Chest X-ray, PA view. Patient: 50 years old, sex F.
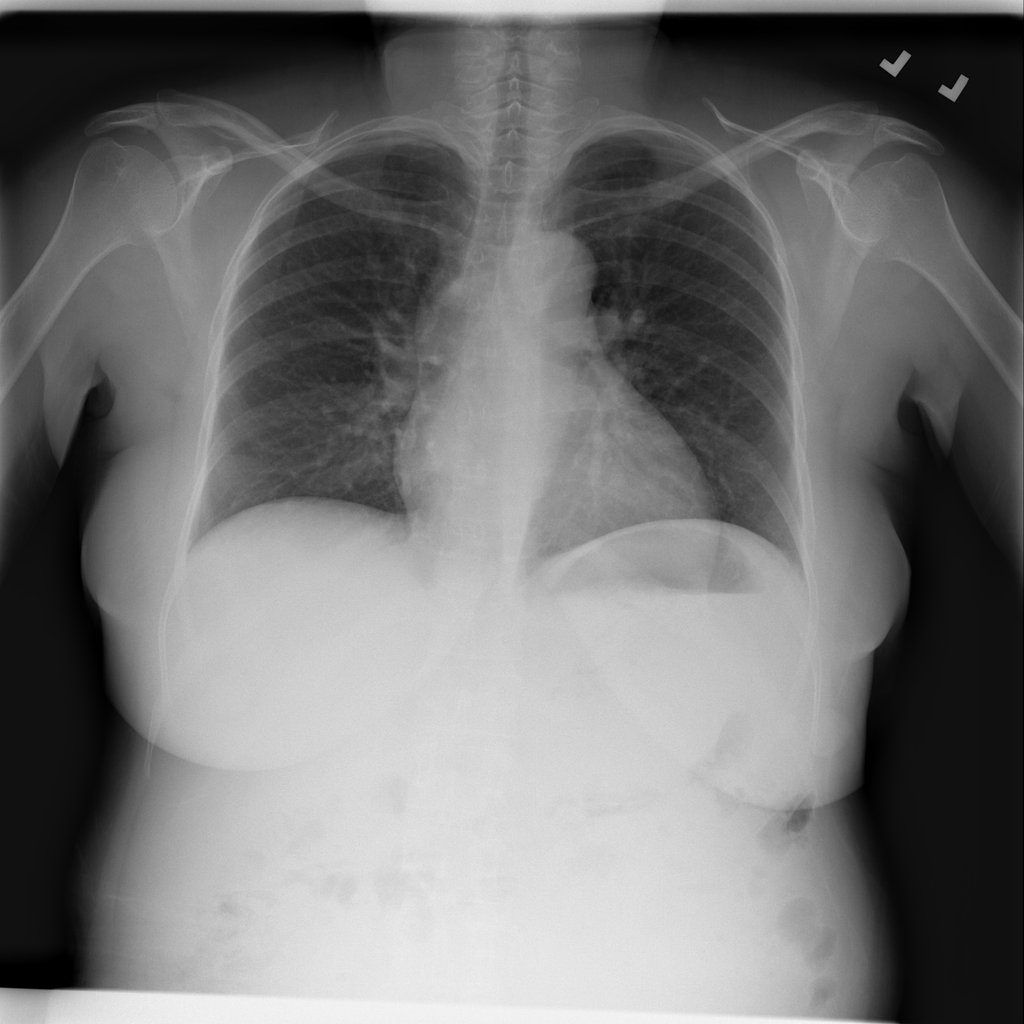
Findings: No Finding